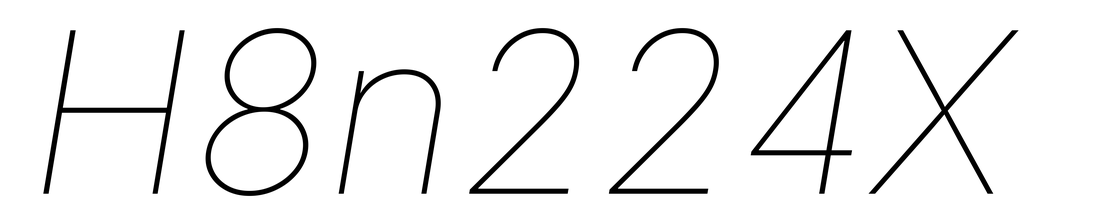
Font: Inter-Italic_Thin_Italic